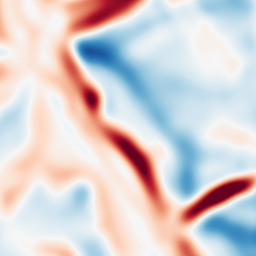
Category: multiscale
Decomposition family: log
Decomposition parameters: sigma: 10
Upsampling method: quadratic
Upsampling parameters: scale: 2
Upsampling scale: 2